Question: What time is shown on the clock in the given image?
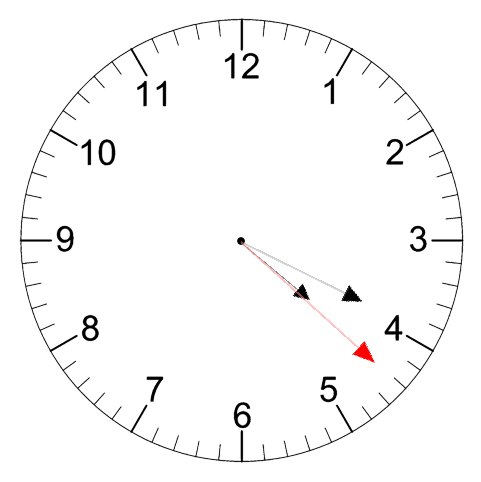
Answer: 04:19:22